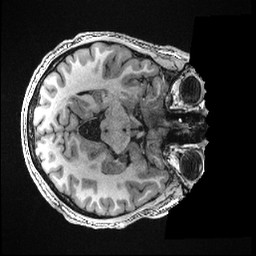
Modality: T1w
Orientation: axial
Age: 26
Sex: male
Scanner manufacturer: ge
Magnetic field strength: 3 T
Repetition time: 0.008096 s
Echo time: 0.003548 s